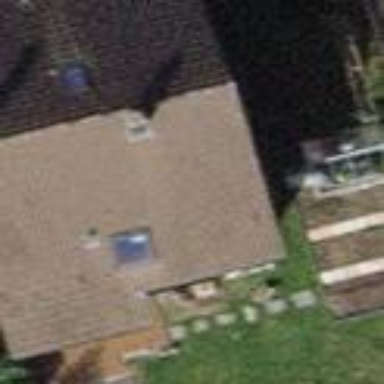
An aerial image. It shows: Detached building with gabled roof.